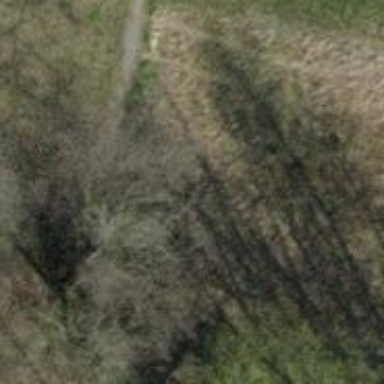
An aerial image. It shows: Path with fine gravel surface.